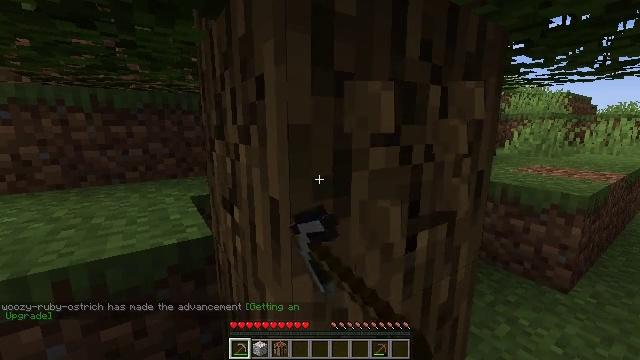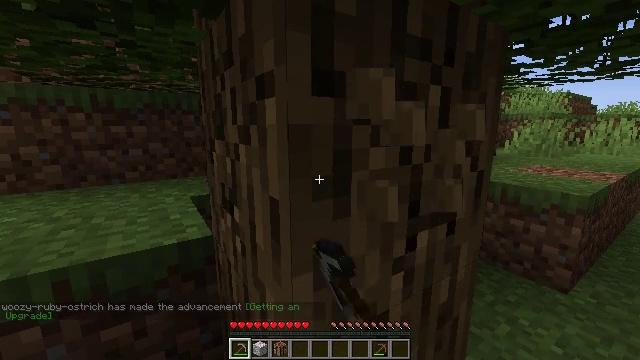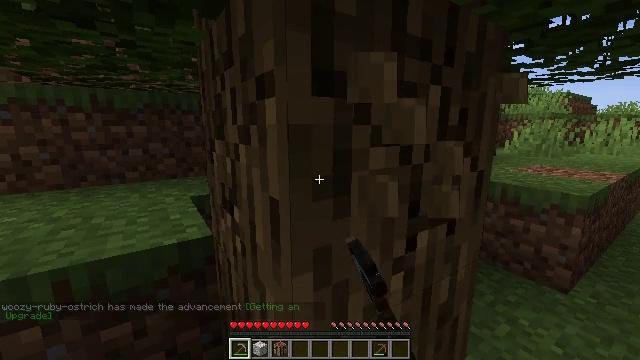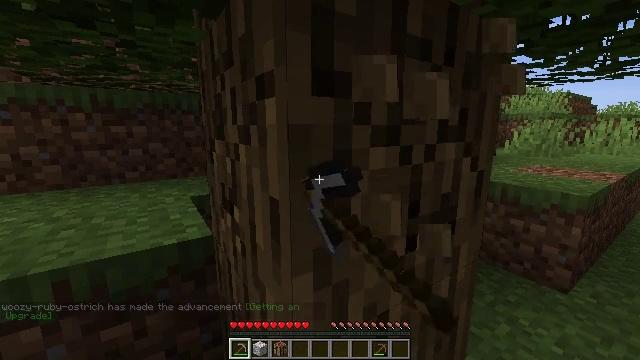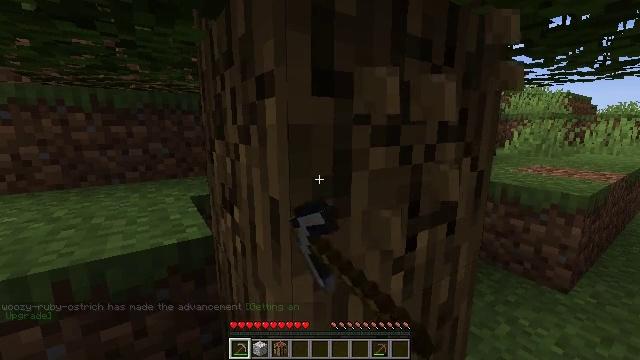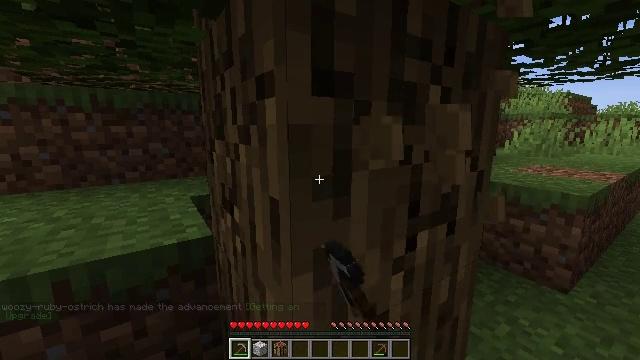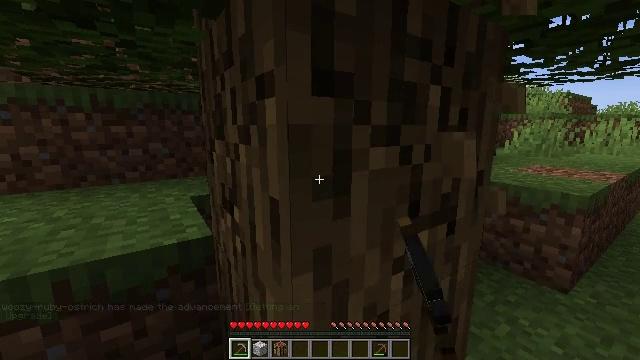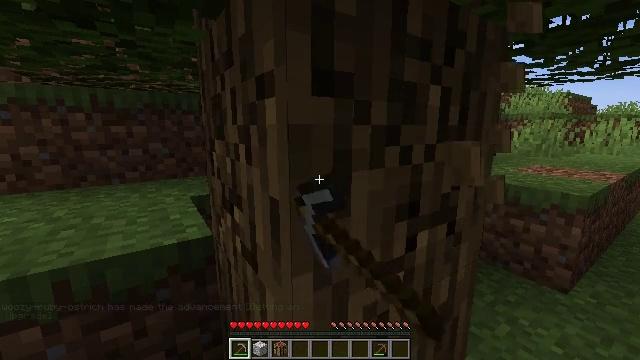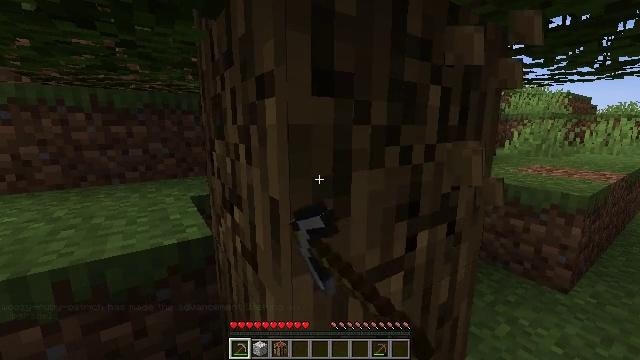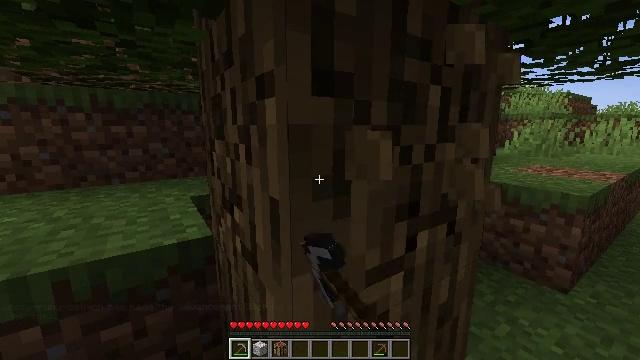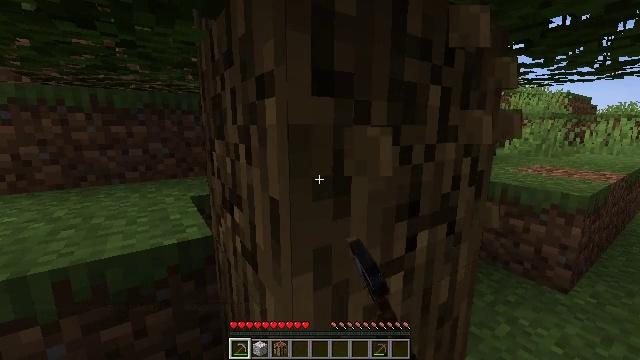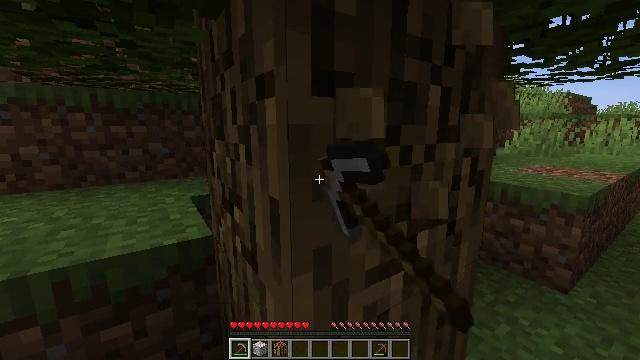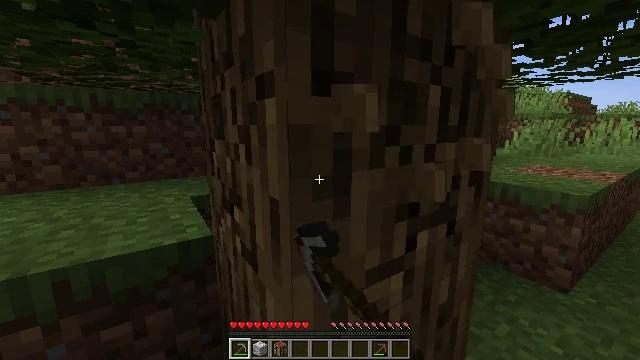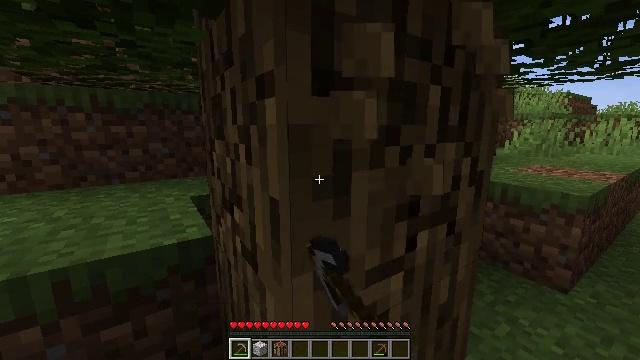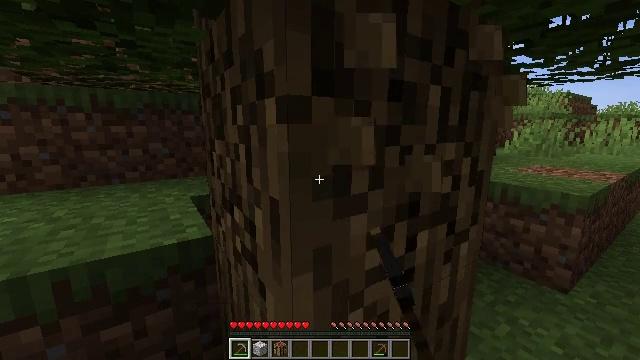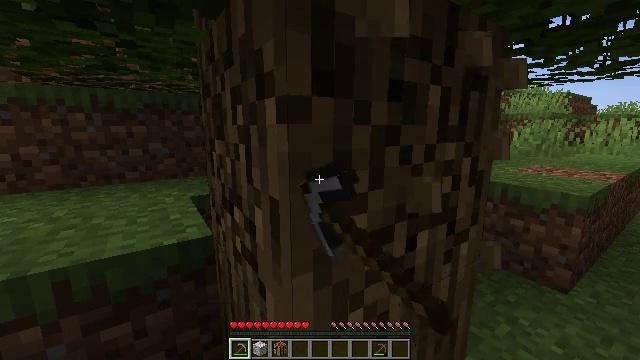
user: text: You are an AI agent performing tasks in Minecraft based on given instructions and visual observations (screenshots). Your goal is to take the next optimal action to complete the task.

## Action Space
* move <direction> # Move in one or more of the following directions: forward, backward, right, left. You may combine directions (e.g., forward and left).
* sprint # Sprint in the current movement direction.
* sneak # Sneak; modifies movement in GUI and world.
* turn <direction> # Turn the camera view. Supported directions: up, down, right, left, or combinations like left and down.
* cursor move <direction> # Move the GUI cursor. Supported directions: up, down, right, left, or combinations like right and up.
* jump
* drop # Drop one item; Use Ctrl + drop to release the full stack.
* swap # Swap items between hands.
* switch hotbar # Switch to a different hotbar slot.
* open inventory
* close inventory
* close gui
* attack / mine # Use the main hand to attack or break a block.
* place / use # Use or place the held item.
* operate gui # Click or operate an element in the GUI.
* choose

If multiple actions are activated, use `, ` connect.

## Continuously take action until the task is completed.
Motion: motion action
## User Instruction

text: Mine the oak log.
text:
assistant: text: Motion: attack / mine
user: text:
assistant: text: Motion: attack / mine
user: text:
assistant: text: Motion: attack / mine
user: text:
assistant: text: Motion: attack / mine
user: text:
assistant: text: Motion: attack / mine
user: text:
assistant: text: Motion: attack / mine
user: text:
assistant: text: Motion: attack / mine
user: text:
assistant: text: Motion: attack / mine
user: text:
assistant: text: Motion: attack / mine
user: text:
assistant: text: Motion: attack / mine
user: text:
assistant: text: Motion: attack / mine
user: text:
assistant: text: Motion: attack / mine
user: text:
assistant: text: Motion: attack / mine
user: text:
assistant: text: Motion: attack / mine
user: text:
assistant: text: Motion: attack / mine
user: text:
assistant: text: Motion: attack / mine
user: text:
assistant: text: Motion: attack / mine
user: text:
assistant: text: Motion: attack / mine
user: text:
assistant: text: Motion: attack / mine
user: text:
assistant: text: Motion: attack / mine
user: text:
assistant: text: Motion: attack / mine
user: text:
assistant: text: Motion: attack / mine
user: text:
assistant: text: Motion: attack / mine
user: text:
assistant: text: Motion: attack / mine
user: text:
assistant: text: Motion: attack / mine
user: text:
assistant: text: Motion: attack / mine
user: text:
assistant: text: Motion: attack / mine
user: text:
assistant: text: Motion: attack / mine
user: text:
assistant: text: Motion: attack / mine
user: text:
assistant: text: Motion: attack / mine